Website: bh-photo
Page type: payment
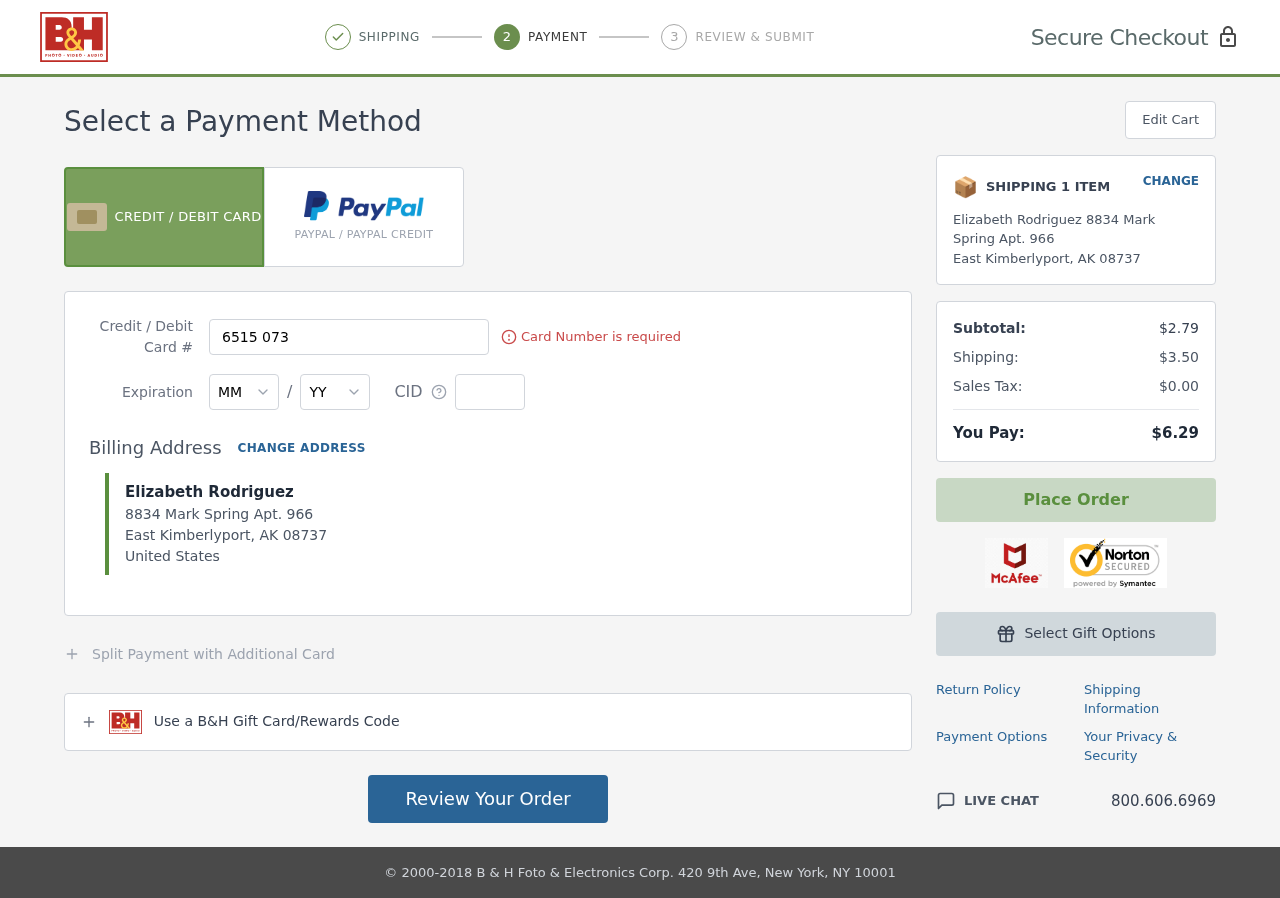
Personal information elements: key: PII_CARD_CVV
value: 504
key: PII_CARD_EXPIRY_MONTH
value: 08
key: PII_CARD_EXPIRY_YEAR
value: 27
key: PII_CARD_NUMBER
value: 6515 0735 7037 2542
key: PII_CITY
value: East Kimberlyport
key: PII_COUNTRY
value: United States
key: PII_FULLNAME
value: Elizabeth Rodriguez
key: PII_POSTCODE
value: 08737
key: PII_STATE_ABBR
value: AK
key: PII_STREET
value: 8834 Mark Spring Apt. 966
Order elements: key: ORDER_NUM_ITEMS
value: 1
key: ORDER_SUBTOTAL
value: $2.79
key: ORDER_SHIPPING_COST
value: $3.50
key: ORDER_TAX
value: $0.00
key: ORDER_TOTAL
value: $6.29